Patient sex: M
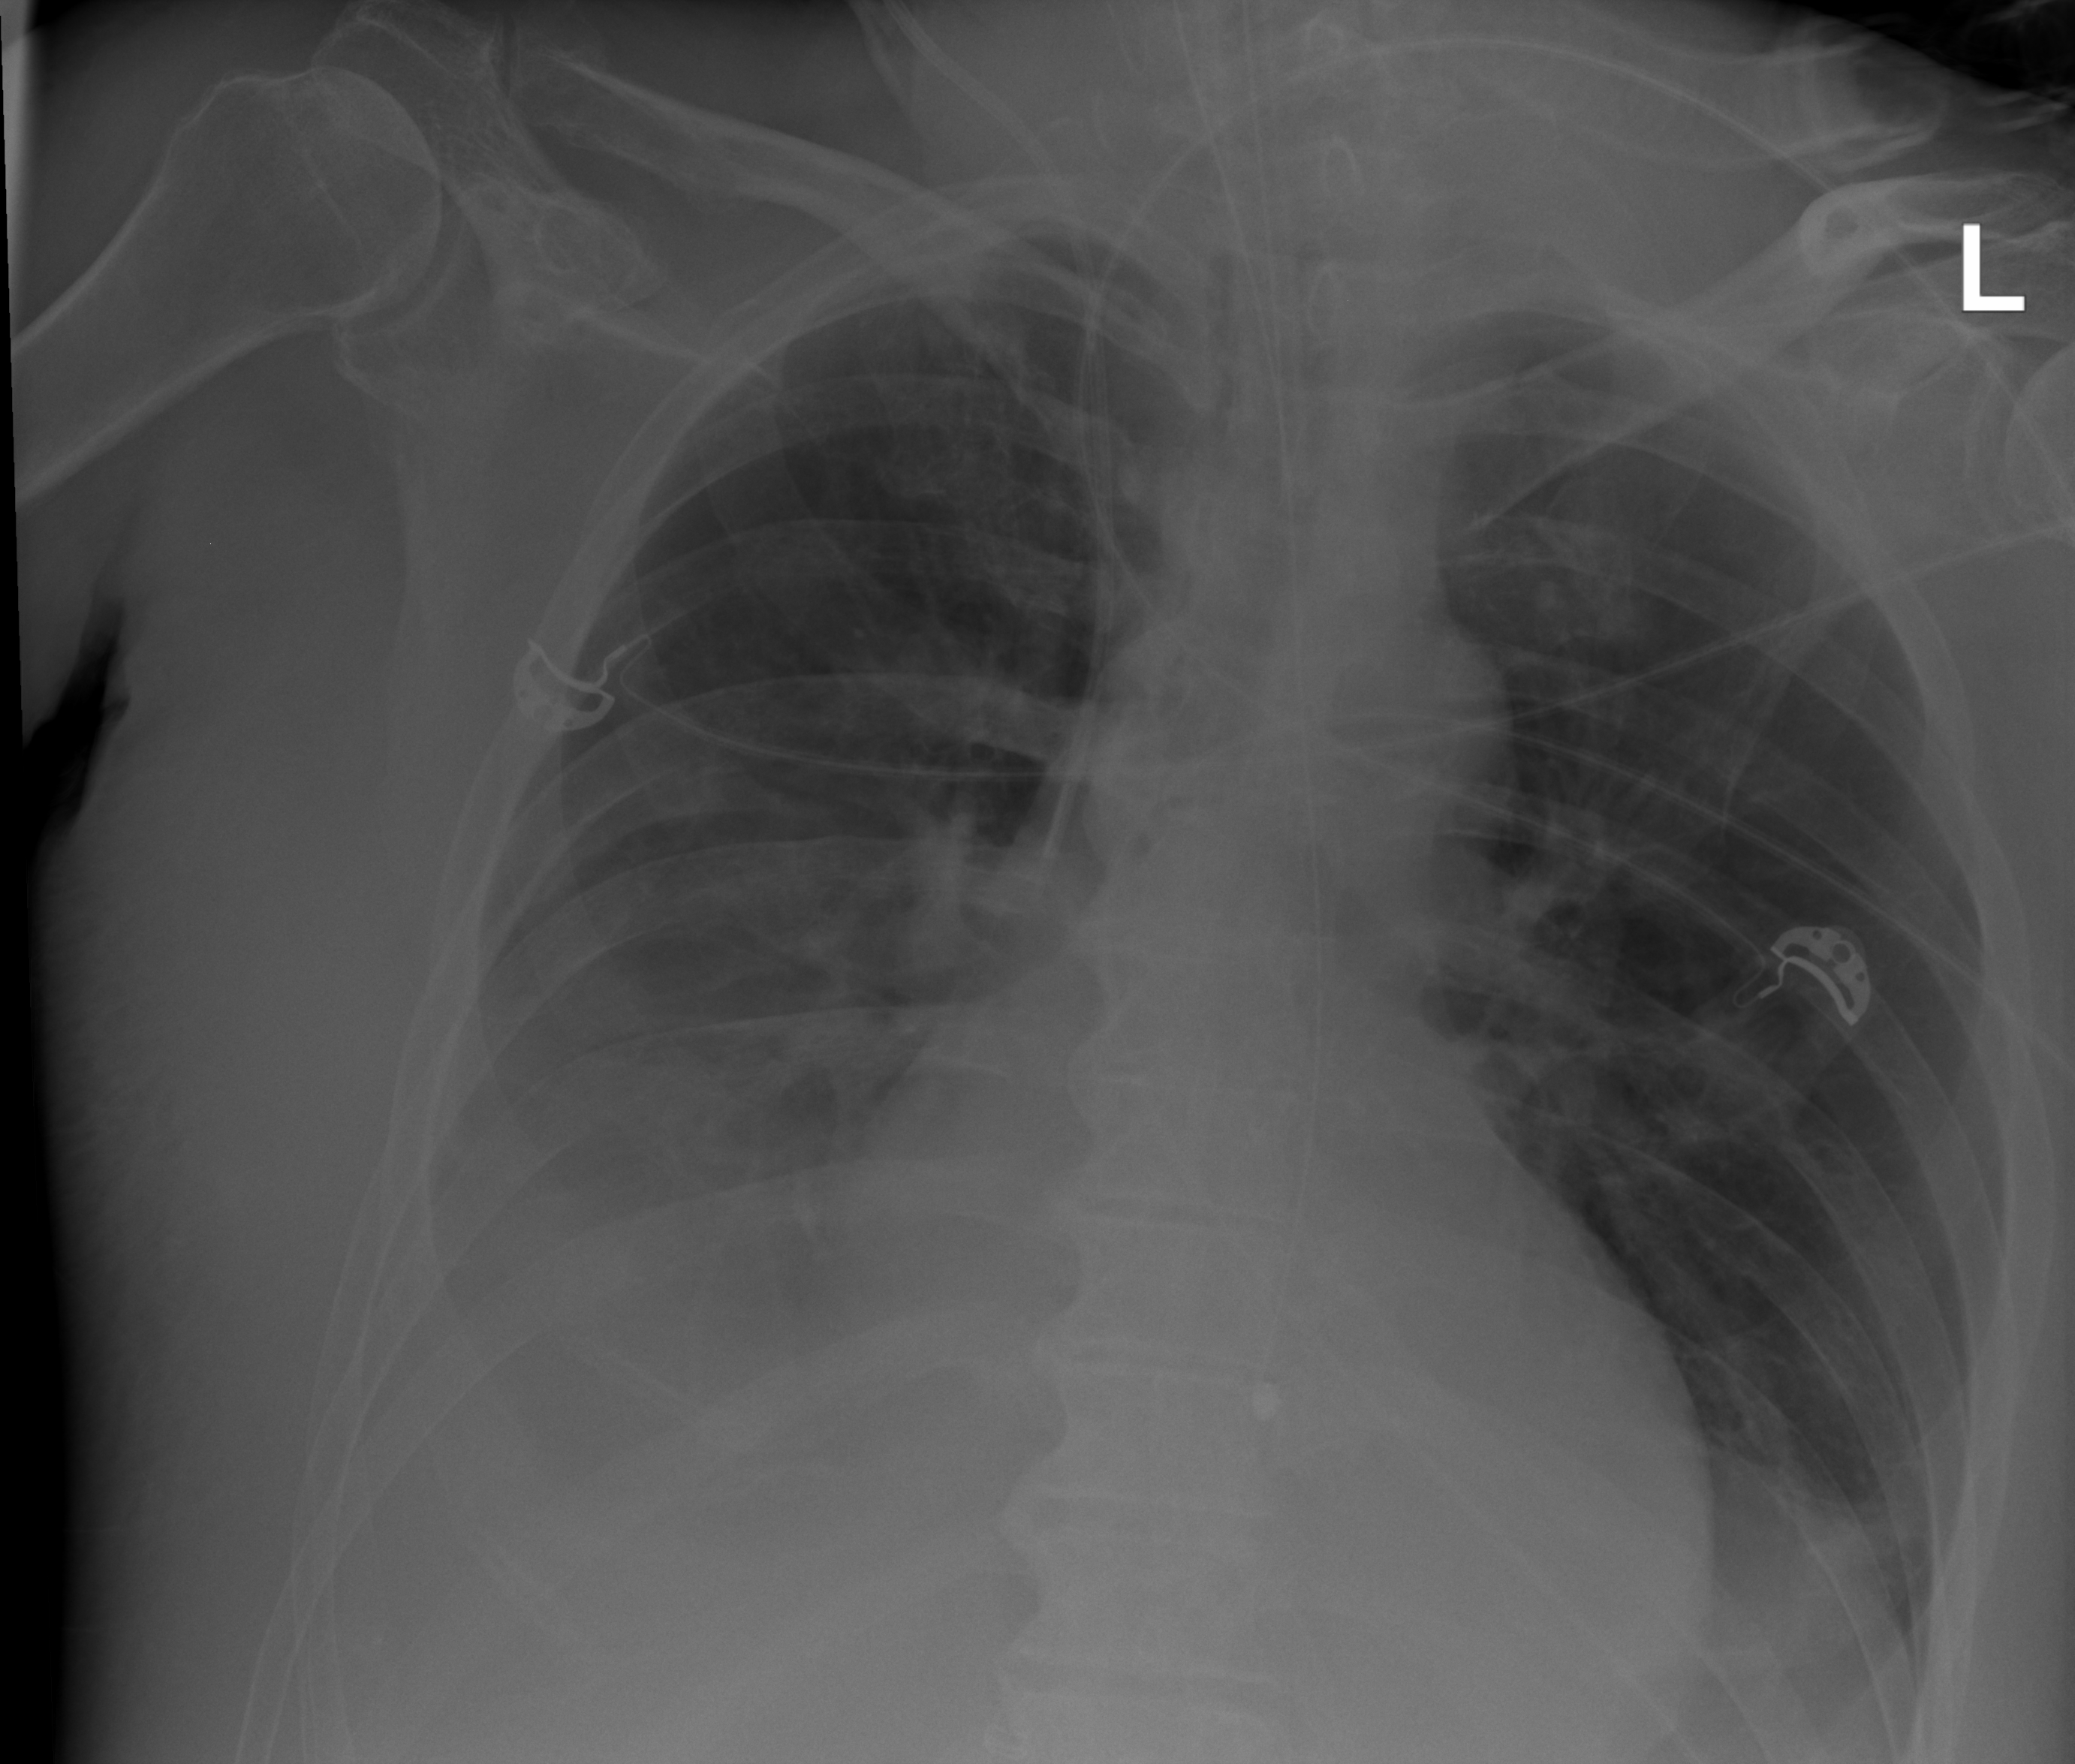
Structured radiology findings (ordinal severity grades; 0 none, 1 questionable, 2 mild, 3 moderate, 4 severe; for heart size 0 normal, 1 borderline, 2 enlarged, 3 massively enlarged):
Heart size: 0
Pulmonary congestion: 2
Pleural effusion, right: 3
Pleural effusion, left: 1
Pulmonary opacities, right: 0
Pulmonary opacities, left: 0
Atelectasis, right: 2
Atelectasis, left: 2